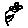
Label: flower